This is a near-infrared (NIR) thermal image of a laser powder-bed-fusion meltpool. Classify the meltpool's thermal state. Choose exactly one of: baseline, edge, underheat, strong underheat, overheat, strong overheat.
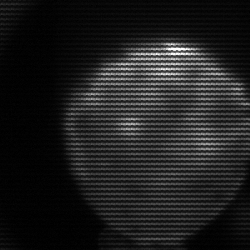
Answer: edge